八年级 · 度量几何学
如图所示, $\angle 1=\angle 2$, 若 $\angle 3=30^{\circ}$, 为了使白球反弹后能够将黑球直接撞入袋中,那么打白球时必须保证 $\angle 1$ 为 $(\quad)$

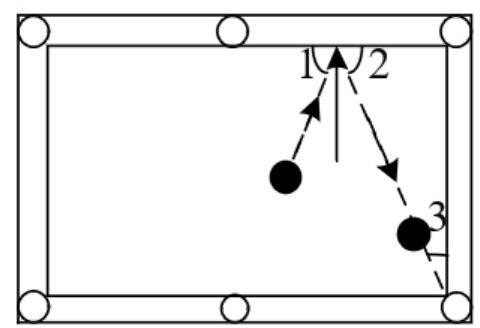
$30^{\circ}$
B. $45^{\circ}$
C. $60^{\circ}$
D. $75^{\circ}$
答案: C